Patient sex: M
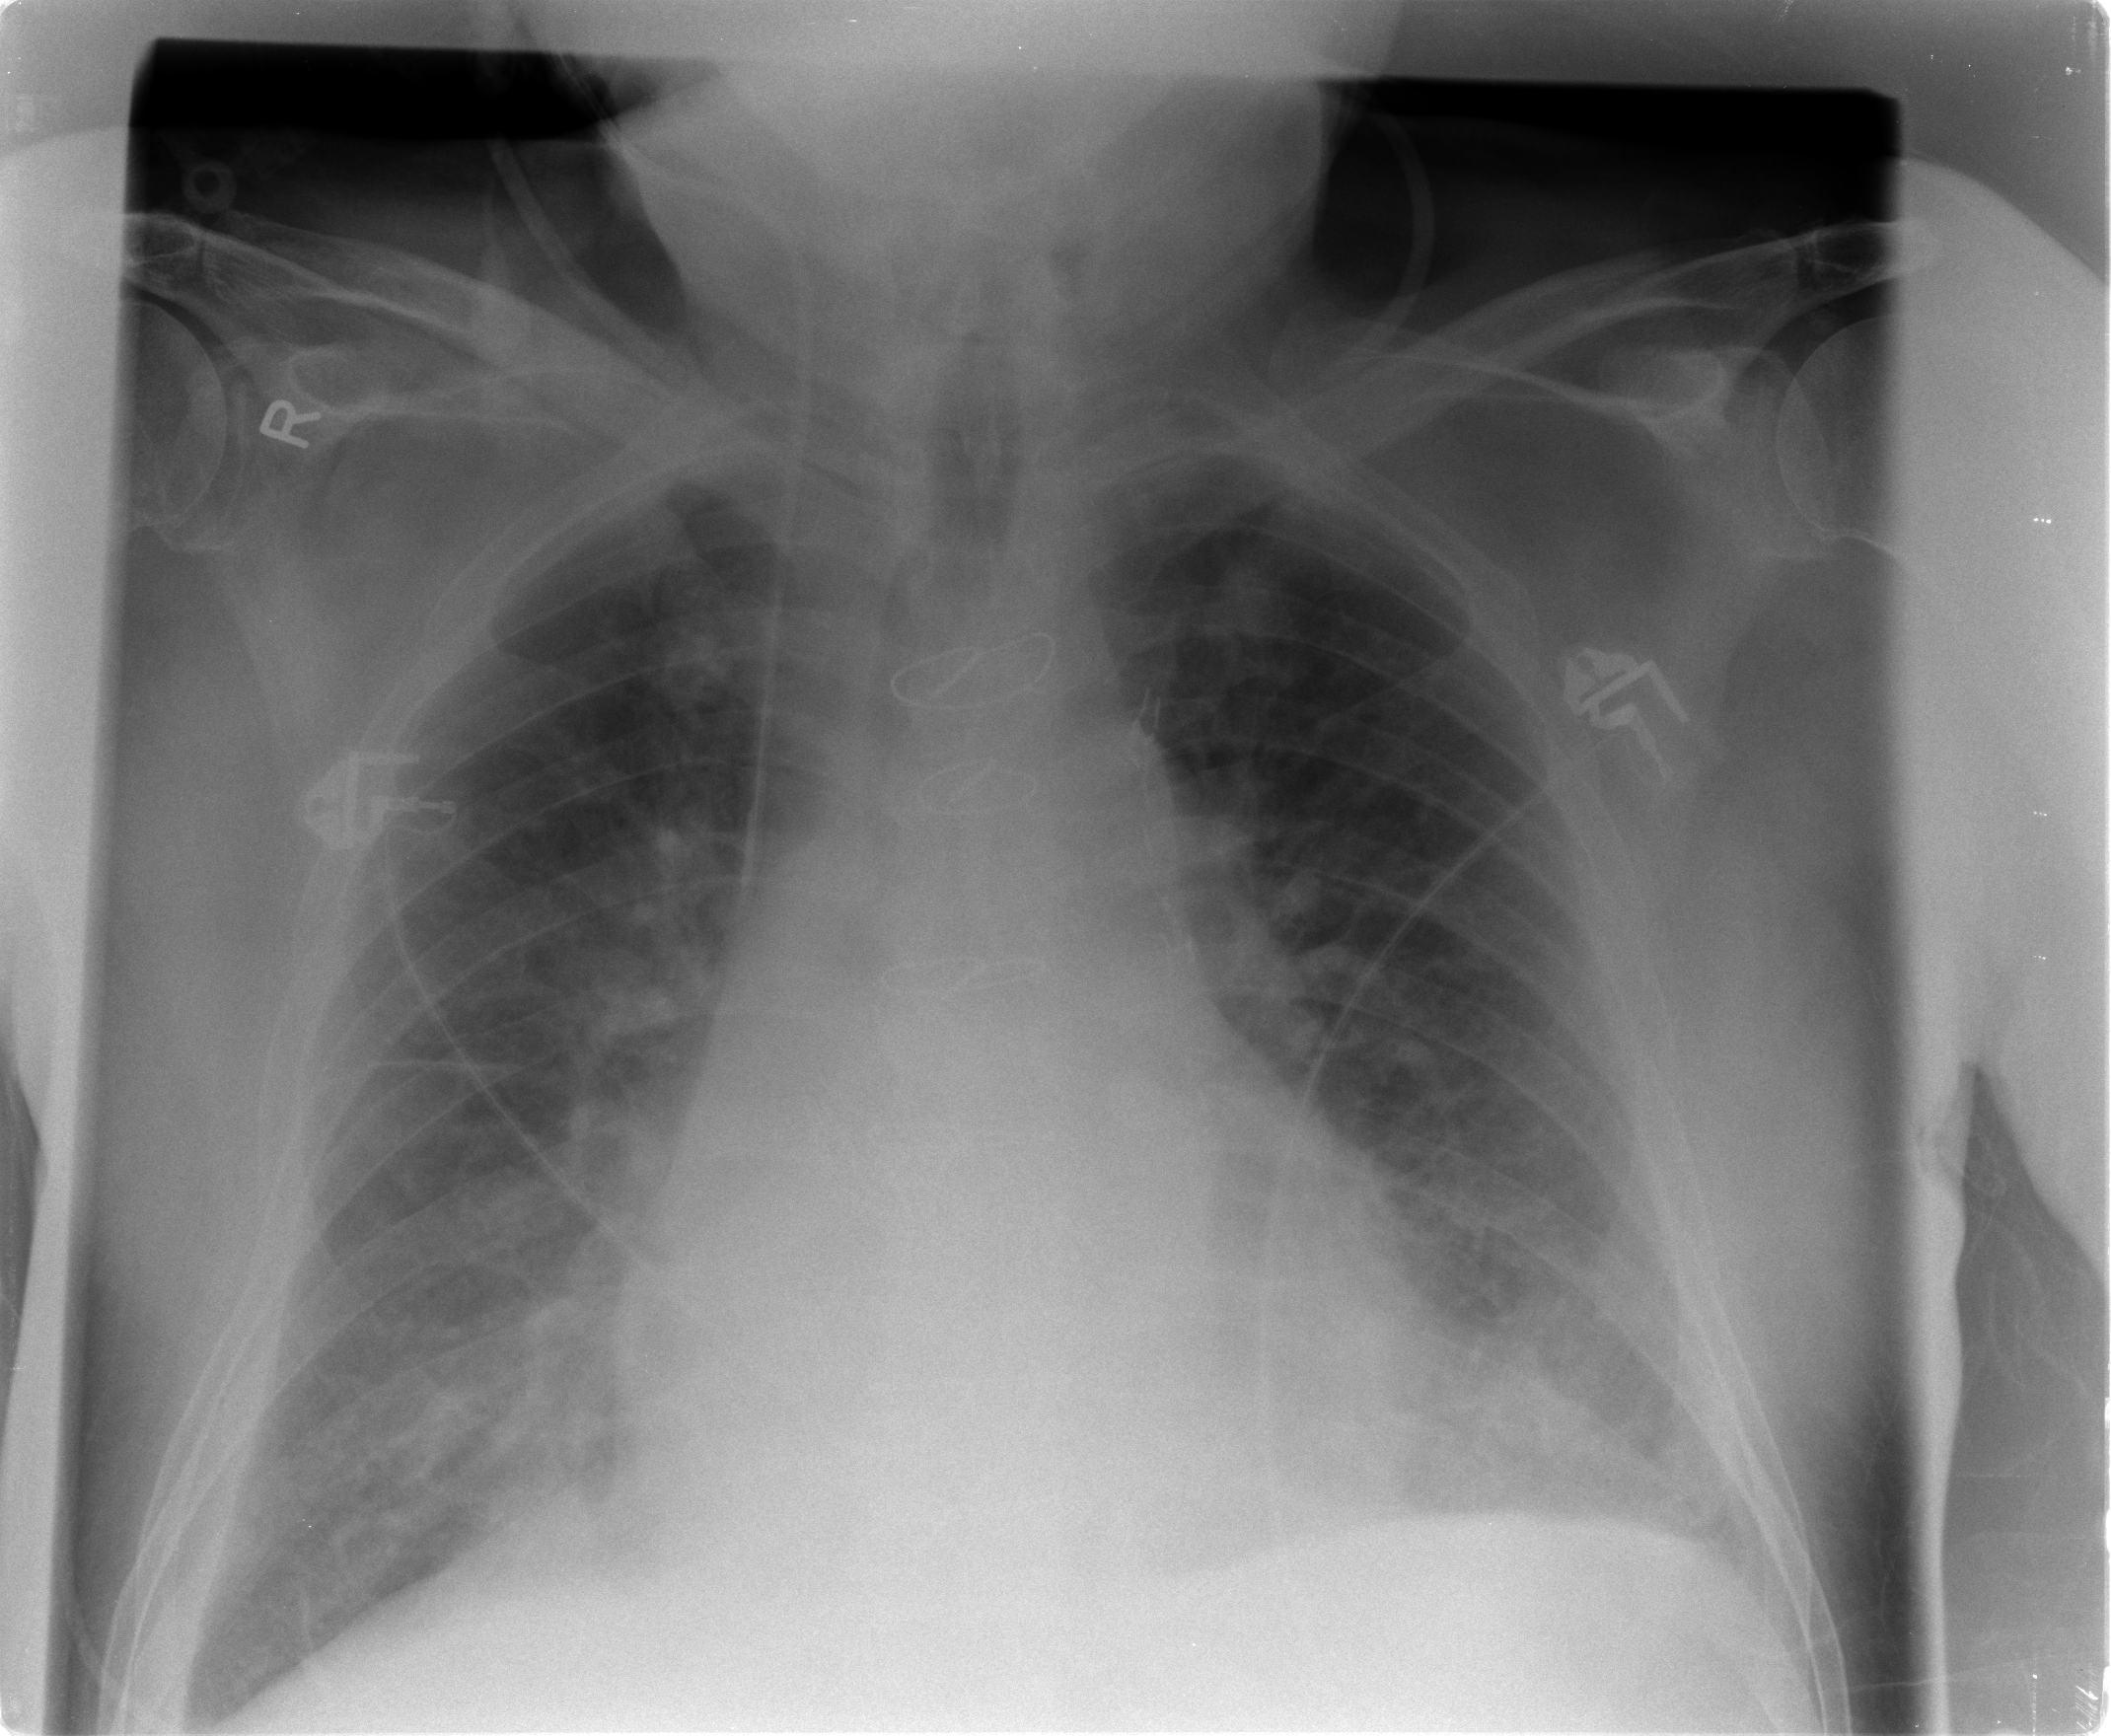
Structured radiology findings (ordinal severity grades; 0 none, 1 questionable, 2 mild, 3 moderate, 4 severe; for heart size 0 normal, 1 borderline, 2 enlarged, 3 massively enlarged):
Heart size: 2
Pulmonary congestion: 2
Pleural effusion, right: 2
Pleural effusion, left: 2
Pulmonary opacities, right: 2
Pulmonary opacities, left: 2
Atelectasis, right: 2
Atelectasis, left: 2